Fundus camera: zeiss
Shooting center: fovea
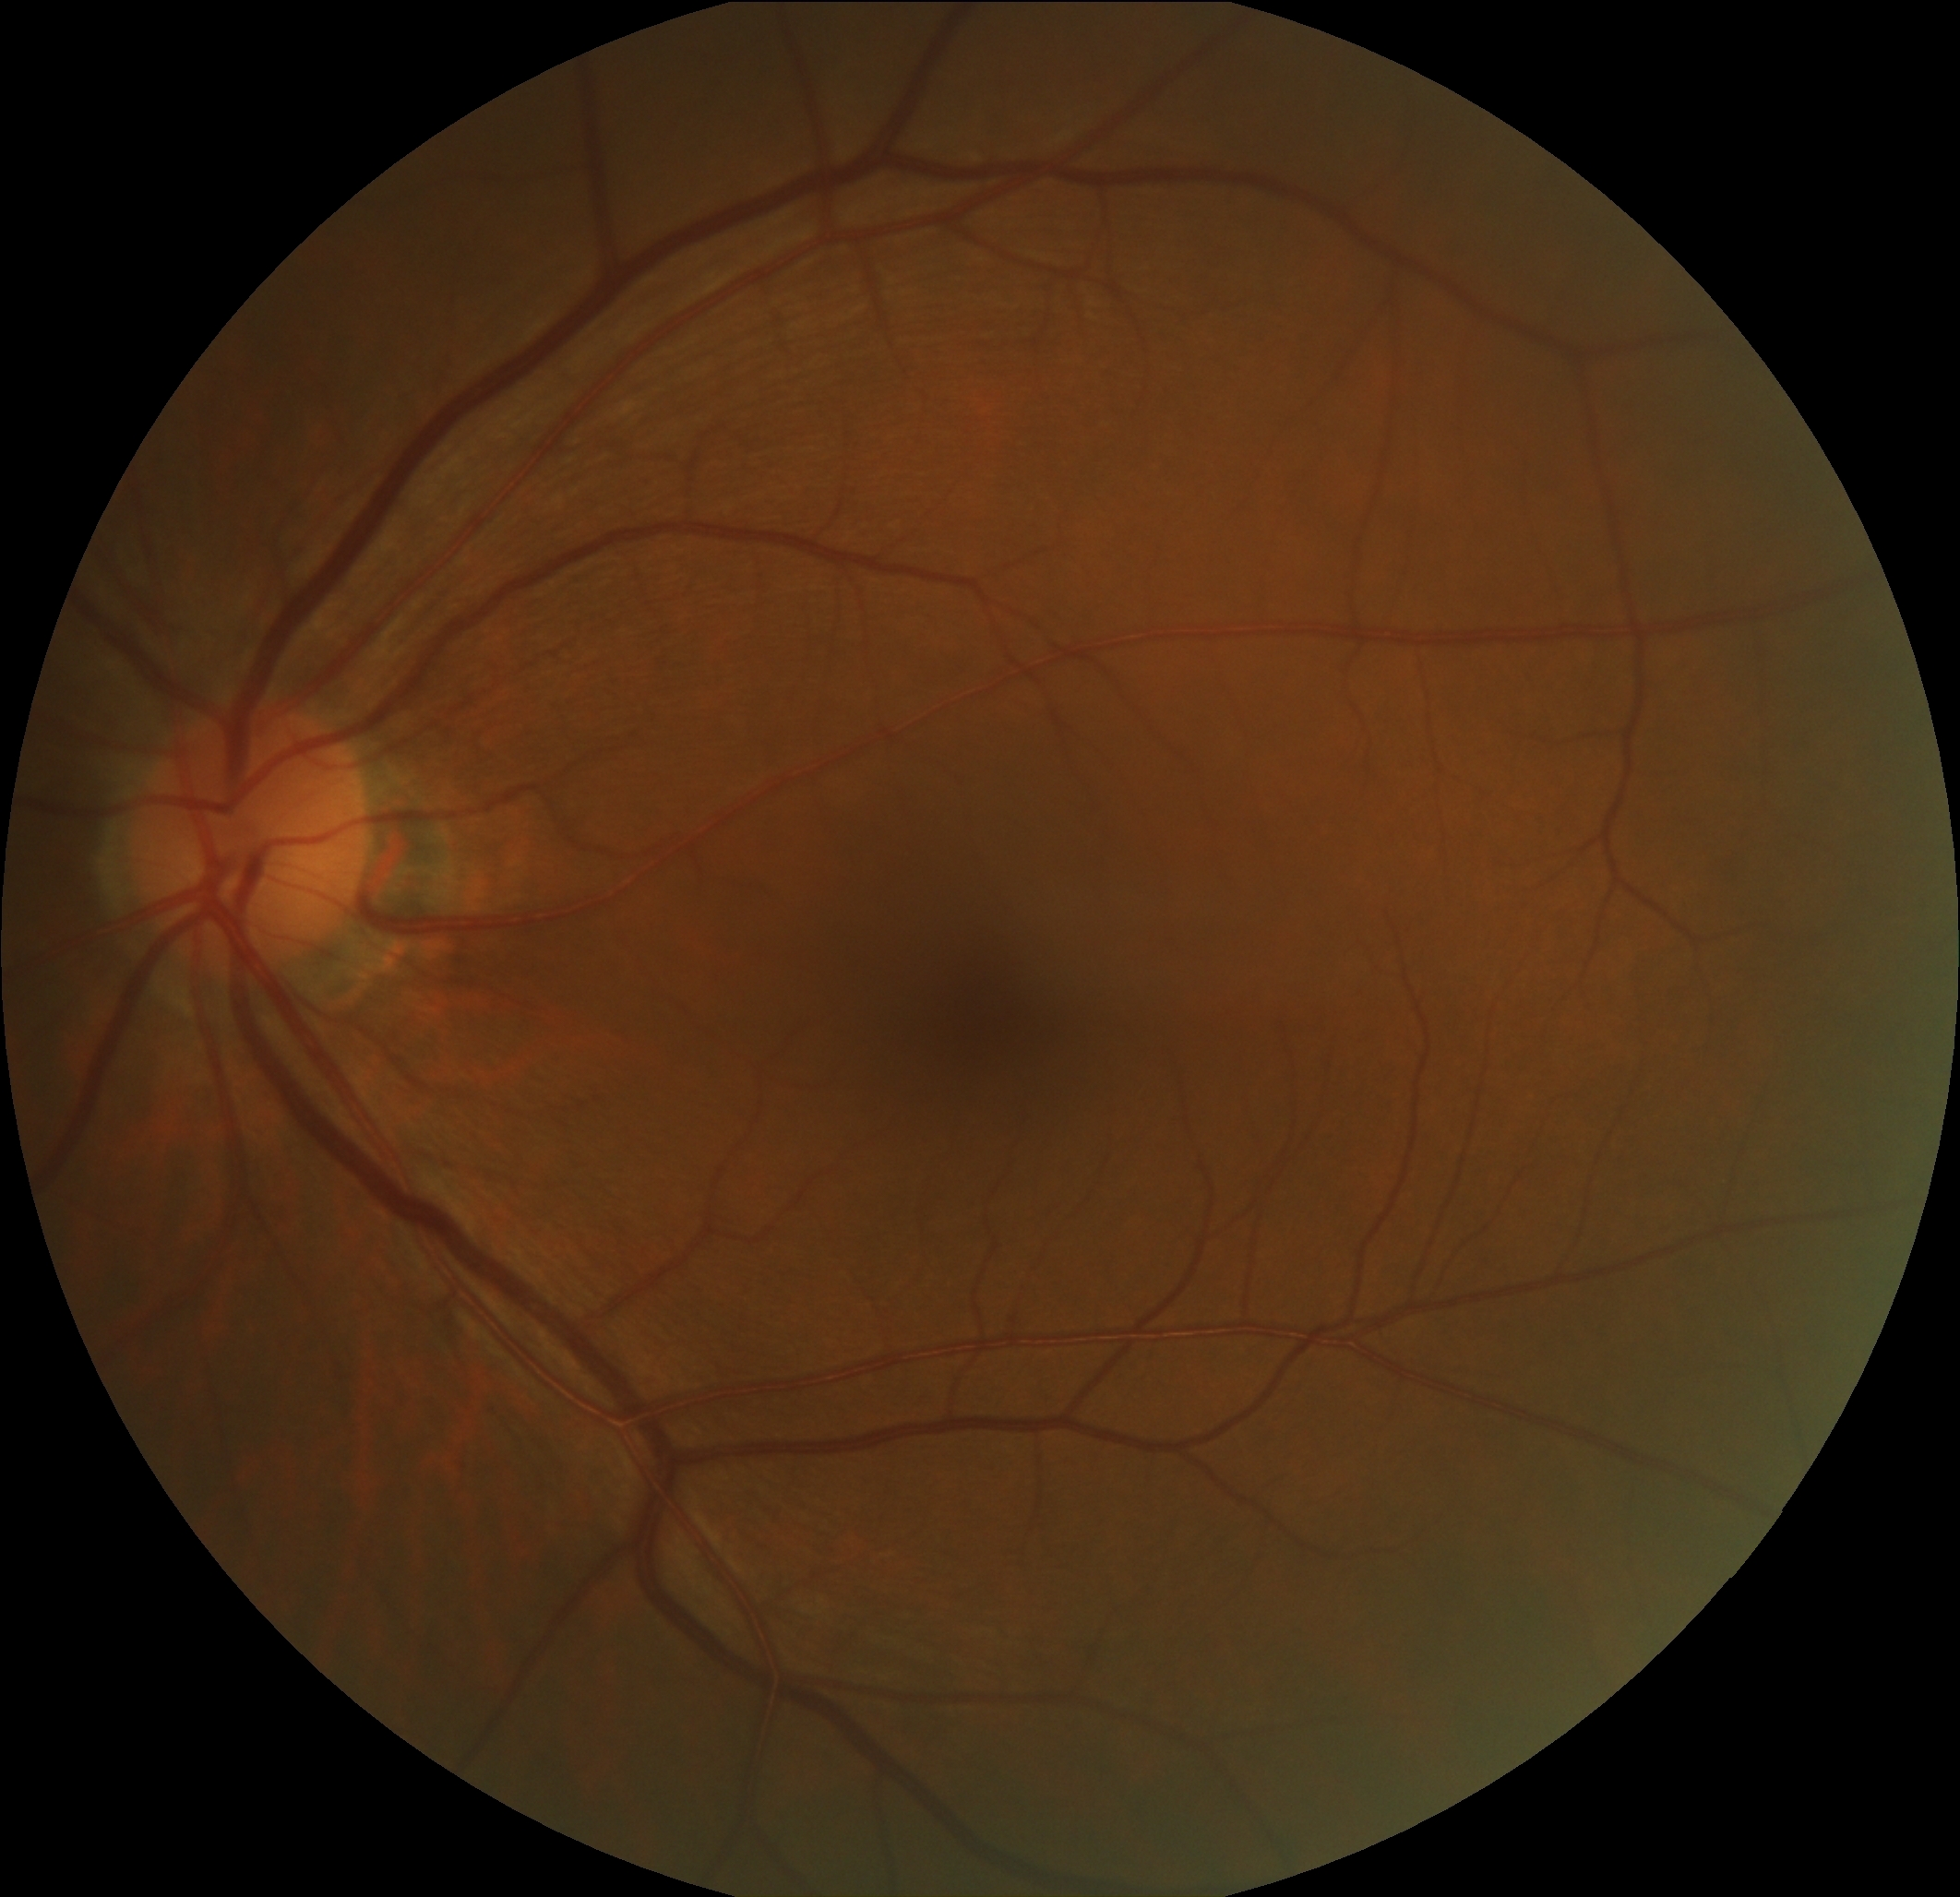
Pathologic myopia: no
Patchy retinal atrophy: present
Retinal detachment: absent